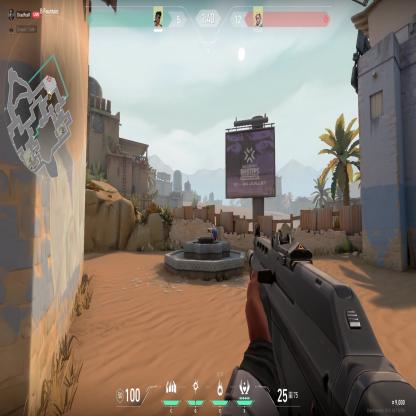
Label: enemy